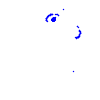
Particle: pion